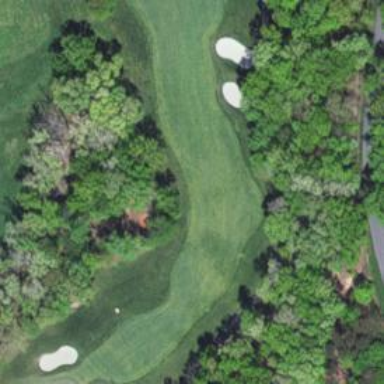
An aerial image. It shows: Golf hole.